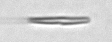
Label: fiber